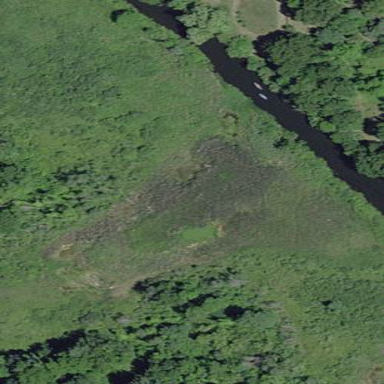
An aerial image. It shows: Marshy wetland area.